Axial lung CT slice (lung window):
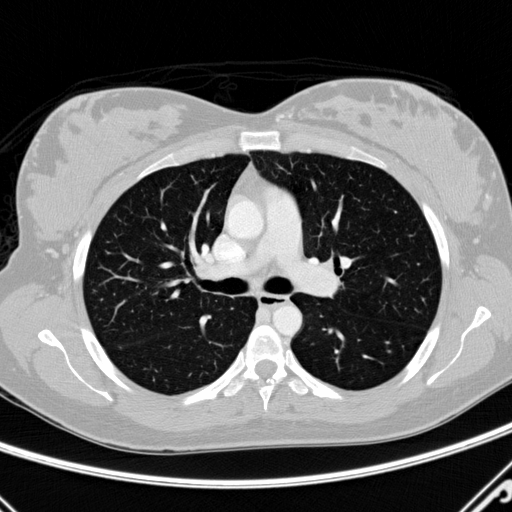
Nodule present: no